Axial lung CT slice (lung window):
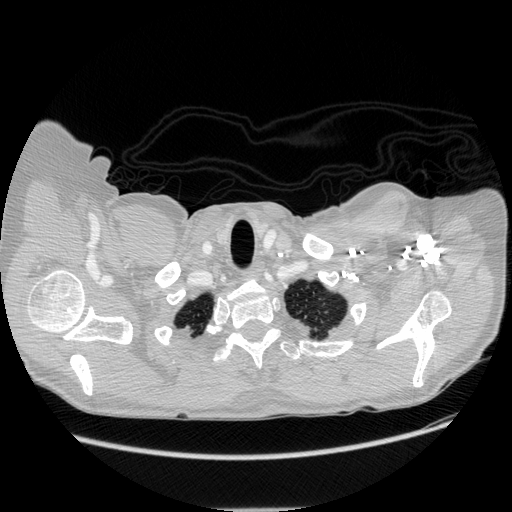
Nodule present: no